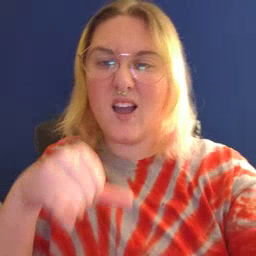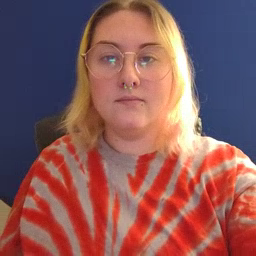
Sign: that